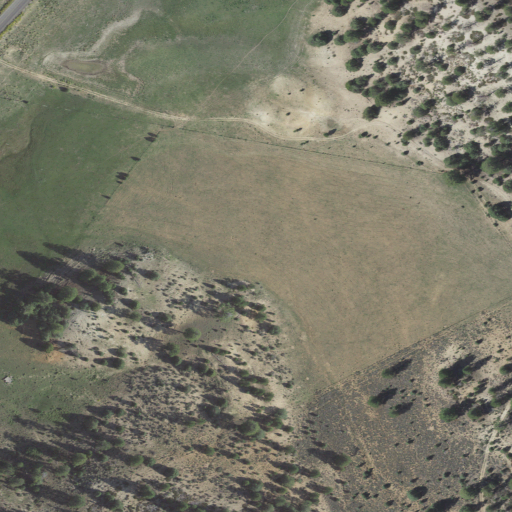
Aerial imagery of valley in Utah named Long Canyon containing shrub, evergreen forest, woody wetlands, herbaceous wetlands, open development, and grassland